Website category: university
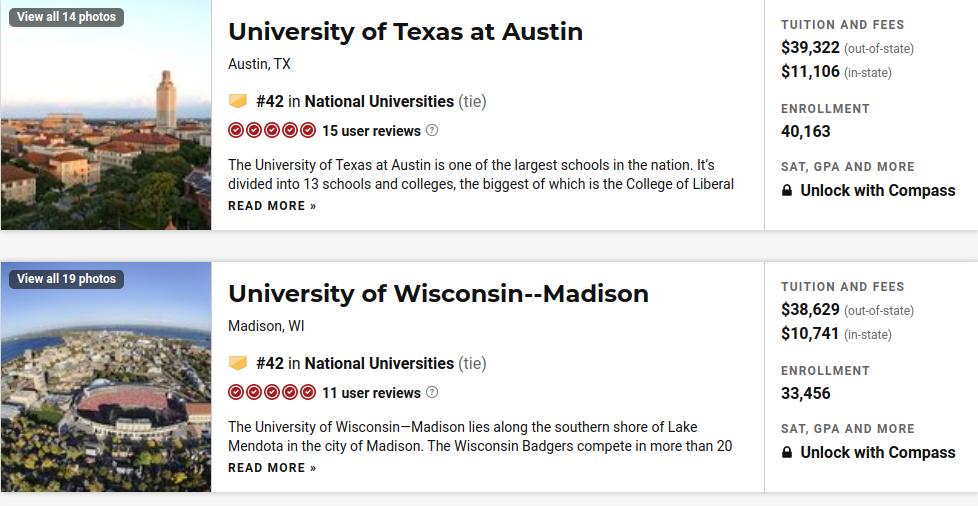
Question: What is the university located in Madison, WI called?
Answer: University of Wisconsin--Madison

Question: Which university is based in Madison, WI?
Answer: University of Wisconsin--Madison

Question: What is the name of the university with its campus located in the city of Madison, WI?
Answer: University of Wisconsin--Madison